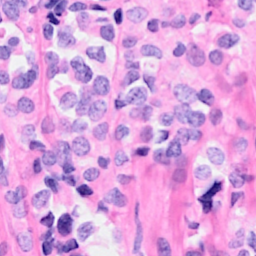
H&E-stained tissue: Breast